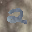
Label: 2